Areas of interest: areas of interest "Jiaoling Sports Center"
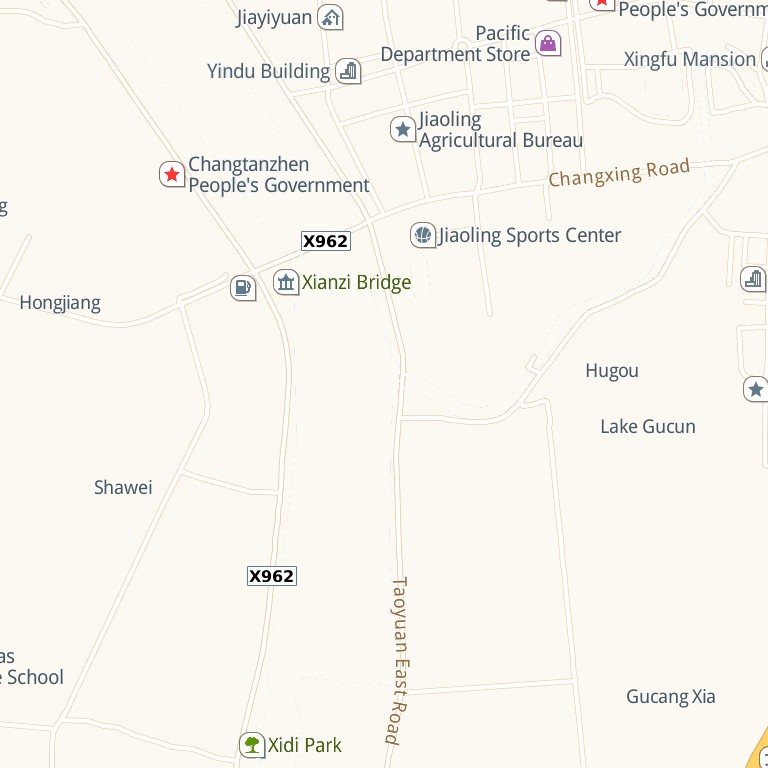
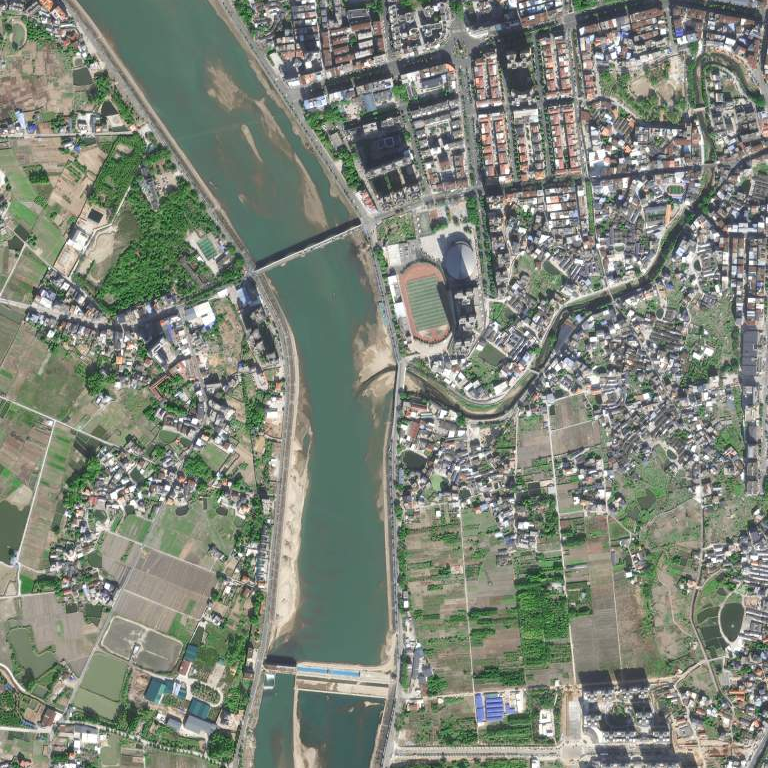